Question: This is more out of curiosity than for any practical purpose: is there anything in the OpenGL specification that suggests that calling 'glTexImage2D' many times (e.g., once per frame) is illegal? I mean illegal as in 'it could produce wrong results', not just inefficient (suppose I don't care about the performance impact of not using 'glTexSubImage2D' instead).
The reason I'm asking is that I noticed some very odd artifacts when drawing overlapping, texture-mapped primitives that use a partly-transparent texture which is loaded once per every frame using 'glTexImage2D' (see the attached picture): after a few seconds (i.e., a few hundred frames), small rectangular black patches appear on the screen (they're actually flipping between black and normal between consecutive frames).

I'm attaching below the simplest example code I could write that exhibits the problem.
'''
#include <stdio.h>
#ifndef __APPLE__
# include <SDL/SDL.h>
# include <SDL/SDL_opengl.h>
#else
# include <SDL.h>
# include <SDL_opengl.h>
#endif
/* some constants and variables that several functions use */
const int width = 640;
const int height = 480;
#define texSize 64
GLuint vbo;
GLuint tex;
/* forward declaration, creates a random texture; uses glTexSubImage2D if
update is non-zero (otherwise glTexImage2D) */
void createTexture(GLuint label, int update);
int init()
{
/* SDL initialization */
if (SDL_Init(SDL_INIT_VIDEO) < 0)
return 0;
SDL_GL_SetAttribute(SDL_GL_DOUBLEBUFFER, 1);
if (!SDL_SetVideoMode(width, height, 0, SDL_OPENGL)) {
fprintf(stderr, "Couldn't initialize OpenGL");
return 0;
}
/* OpenGL initialization */
glClearColor(0, 0, 0, 0);
glEnable(GL_TEXTURE_2D);
glEnable(GL_BLEND);
glBlendFunc(GL_ONE, GL_ONE_MINUS_SRC_ALPHA);
glViewport(0, 0, width, height);
glMatrixMode(GL_PROJECTION);
glLoadIdentity();
glOrtho(0, width, height, 0, -1, 1);
glMatrixMode(GL_MODELVIEW);
/* creating the VBO and the textures */
glGenBuffers(1, &vbo);
glBindBuffer(GL_ARRAY_BUFFER, vbo);
glBufferData(GL_ARRAY_BUFFER, 1024, 0, GL_DYNAMIC_DRAW);
glGenTextures(1, &tex);
createTexture(tex, 0);
glEnableClientState(GL_VERTEX_ARRAY);
glEnableClientState(GL_TEXTURE_COORD_ARRAY);
return 1;
}
/* draw a triangle at the specified point */
void drawTriangle(GLfloat x, GLfloat y)
{
GLfloat coords1[12] = {0, 0, 0, 0, /**/200, 0, 1, 0, /**/200, 150, 1, 1};
glLoadIdentity();
glTranslatef(x, y, 0);
glBufferSubData(GL_ARRAY_BUFFER, 0, sizeof(coords1), coords1);
glVertexPointer(2, GL_FLOAT, 4*sizeof(GLfloat), (void*)0);
glTexCoordPointer(2, GL_FLOAT, 4*sizeof(GLfloat),
(char*)0 + 2*sizeof(GLfloat));
glDrawArrays(GL_TRIANGLES, 0, 3);
}
void render()
{
glClear(GL_COLOR_BUFFER_BIT);
drawTriangle(250, 50);
createTexture(tex, 0);
drawTriangle(260, 120);
SDL_GL_SwapBuffers();
}
void cleanup()
{
glDeleteTextures(1, &tex);
glDeleteBuffers(1, &vbo);
SDL_Quit();
}
int main(int argc, char* argv[])
{
SDL_Event event;
if (!init()) return 1;
while (1) {
while (SDL_PollEvent(&event))
if (event.type == SDL_QUIT)
return 0;
render();
}
cleanup();
return 0;
}
void createTexture(GLuint label, int update)
{
GLubyte data[texSize*texSize*4];
GLubyte* p;
int i, j;
glBindTexture(GL_TEXTURE_2D, label);
for (i = 0; i < texSize; ++i) {
for (j = 0; j < texSize; ++j) {
p = data + (i + j*texSize)*4;
p[0] = ((i % 8) > 4?255:0);
p[1] = ((j % 8) > 4?255:0);
p[2] = ((i % 8) > 4?255:0);
p[3] = 255 - i*3;
}
}
if (!update)
glTexImage2D(GL_TEXTURE_2D, 0, GL_RGBA8, texSize, texSize, 0, GL_RGBA,
GL_UNSIGNED_BYTE, data);
else
glTexSubImage2D(GL_TEXTURE_2D, 0, 0, 0, texSize, texSize, GL_RGBA,
GL_UNSIGNED_BYTE, data);
glTexParameteri(GL_TEXTURE_2D, GL_TEXTURE_MIN_FILTER, GL_LINEAR);
glTexParameteri(GL_TEXTURE_2D, GL_TEXTURE_MAG_FILTER, GL_LINEAR);
}
'''
Notes:
1. I'm using SDL, but I've seen the same happening in wxWidgets, so it's not an SDL-related problem.
2. If I use glTexSubImage2D instead for every frame (use update = 1 in createTexture), the artifacts disappear.
3. If I disable blending, there are no more artifacts.
4. I've been testing this on a late 2010 MacBook Air, though I doubt that's particularly relevant.
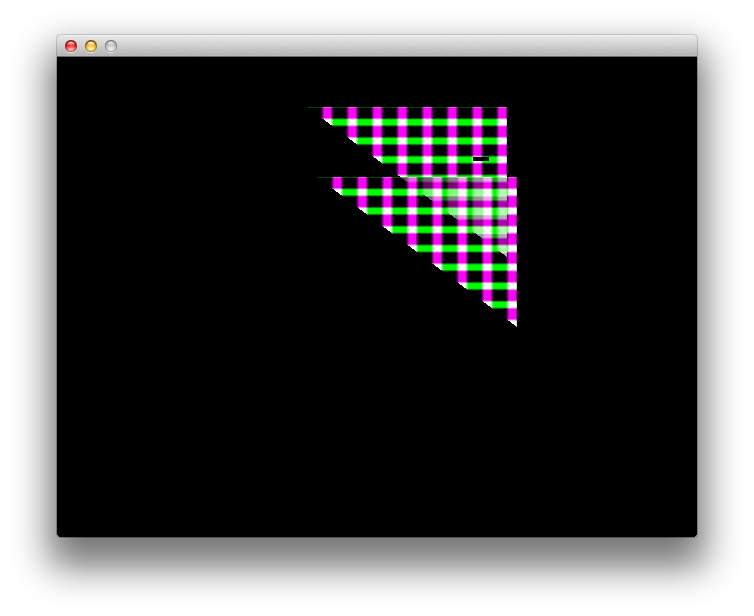
Answer: This clearly an OpenGL implementation bug (just calling glTexImage2D in a loop should not cause this to happen).